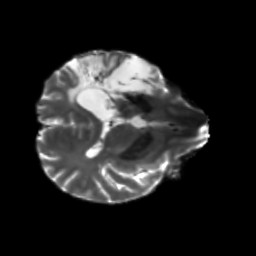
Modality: T2w
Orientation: axial
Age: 50
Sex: male
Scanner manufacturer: siemens
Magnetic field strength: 3 T
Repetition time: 5.25 s
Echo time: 0.08 s